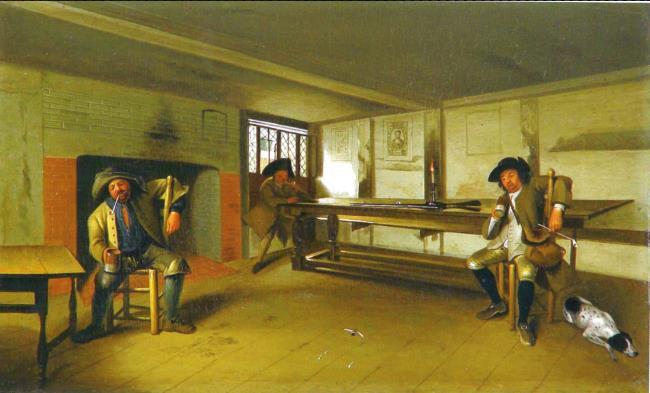
Title: Three hunters resting in the utility room of a castle
Artist: Justus Juncker as such in sale Amsterdam 2005-11-13
Earliest date: 1725
Latest date: 1767
Genre: painting
Iconography: Tobacco
Keywords: genre, kitchen piece (scene), hunter, hunting dog, mantelpiece, table, drinking, tankard, leaded window, window, print (depicted), pipe, smoking a pipe, hunting bag, hunting gun, shoe with buckle, cocked hat